Field crop: tomato
Growth stage: 1
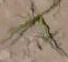
Species: cyperus